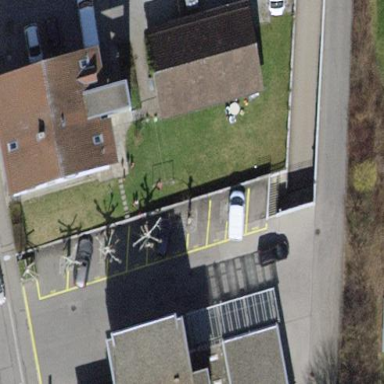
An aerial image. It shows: Parking area with surface.